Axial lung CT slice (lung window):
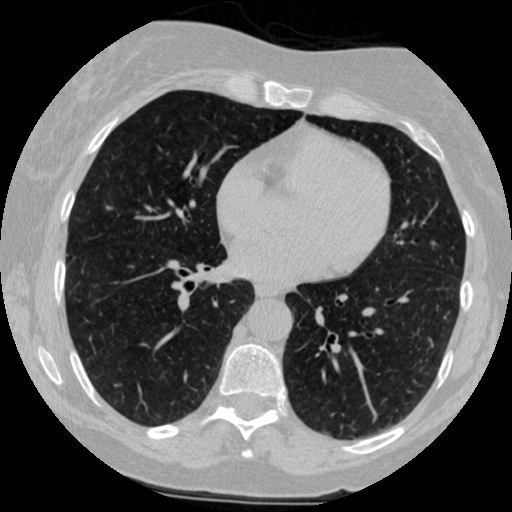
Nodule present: no